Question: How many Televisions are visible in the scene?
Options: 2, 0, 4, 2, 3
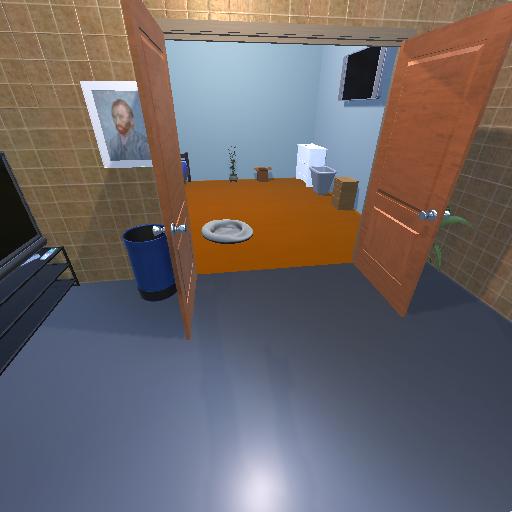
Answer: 2